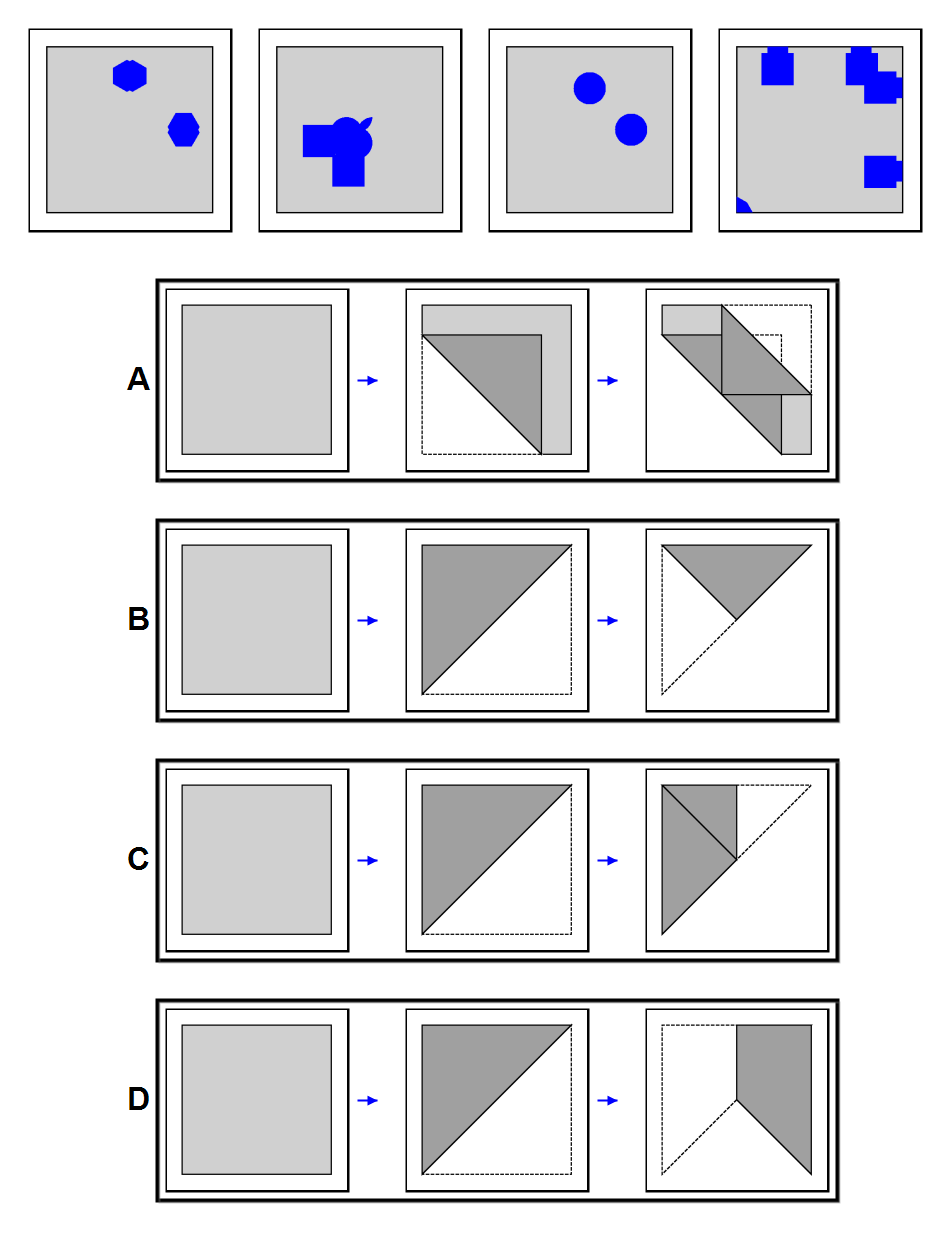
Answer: D